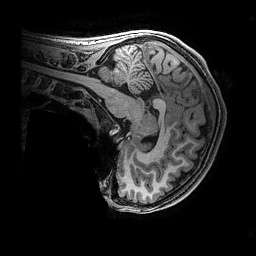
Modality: T1w
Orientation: sagittal
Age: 12
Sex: female
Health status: ill
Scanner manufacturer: ge
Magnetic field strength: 3 T
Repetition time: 0.007664 s
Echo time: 0.00342 s